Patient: sex F, age 71
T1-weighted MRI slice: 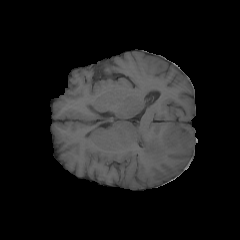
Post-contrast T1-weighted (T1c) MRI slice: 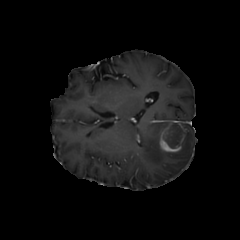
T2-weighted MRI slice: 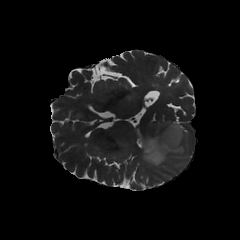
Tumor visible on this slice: yes
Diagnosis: Glioblastoma, IDH-wildtype
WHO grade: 4